Aerial crown-view tile of a tropical tree (Barro Colorado Island, Panama), acquired 20240813:
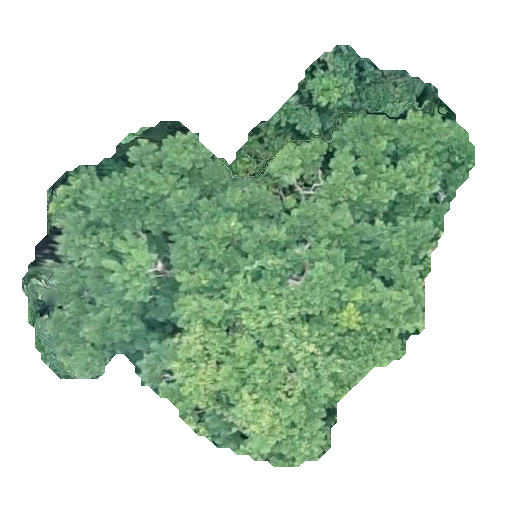
Species: Jacaranda copaia
GBIF accepted scientific name: Jacaranda copaia
Crown area: 174.358 m²